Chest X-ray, PA view. Patient: 9 years old, sex M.
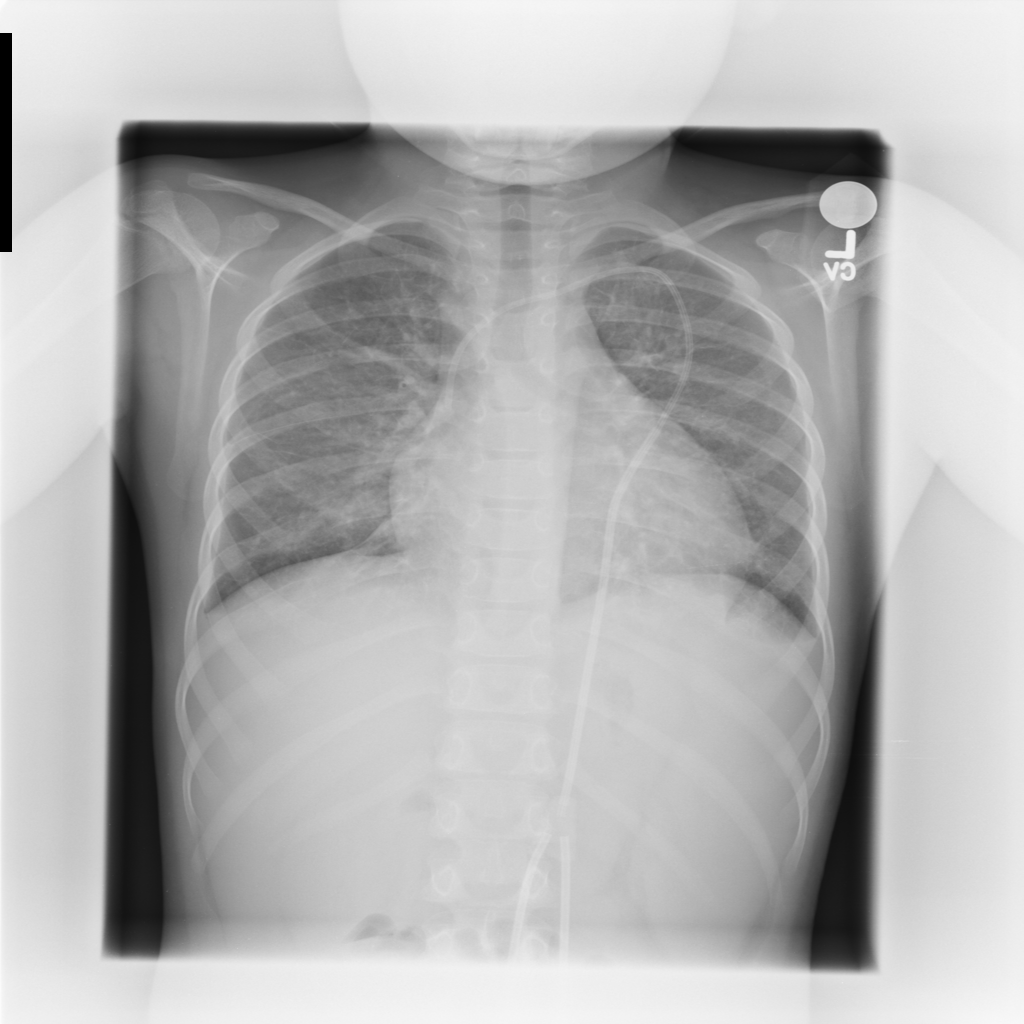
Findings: No Finding